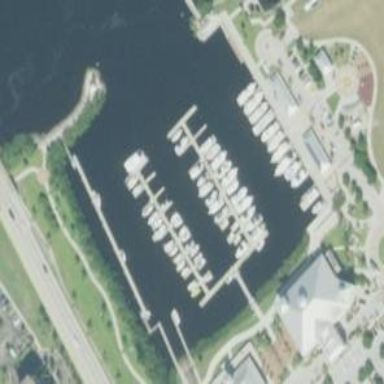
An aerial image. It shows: Marina on leisure land.